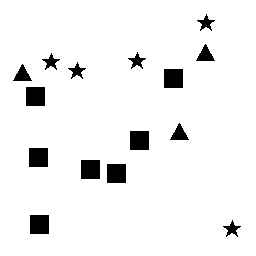
Squares: 7
Triangles: 3
Stars: 5
Total shapes: 15